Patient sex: M
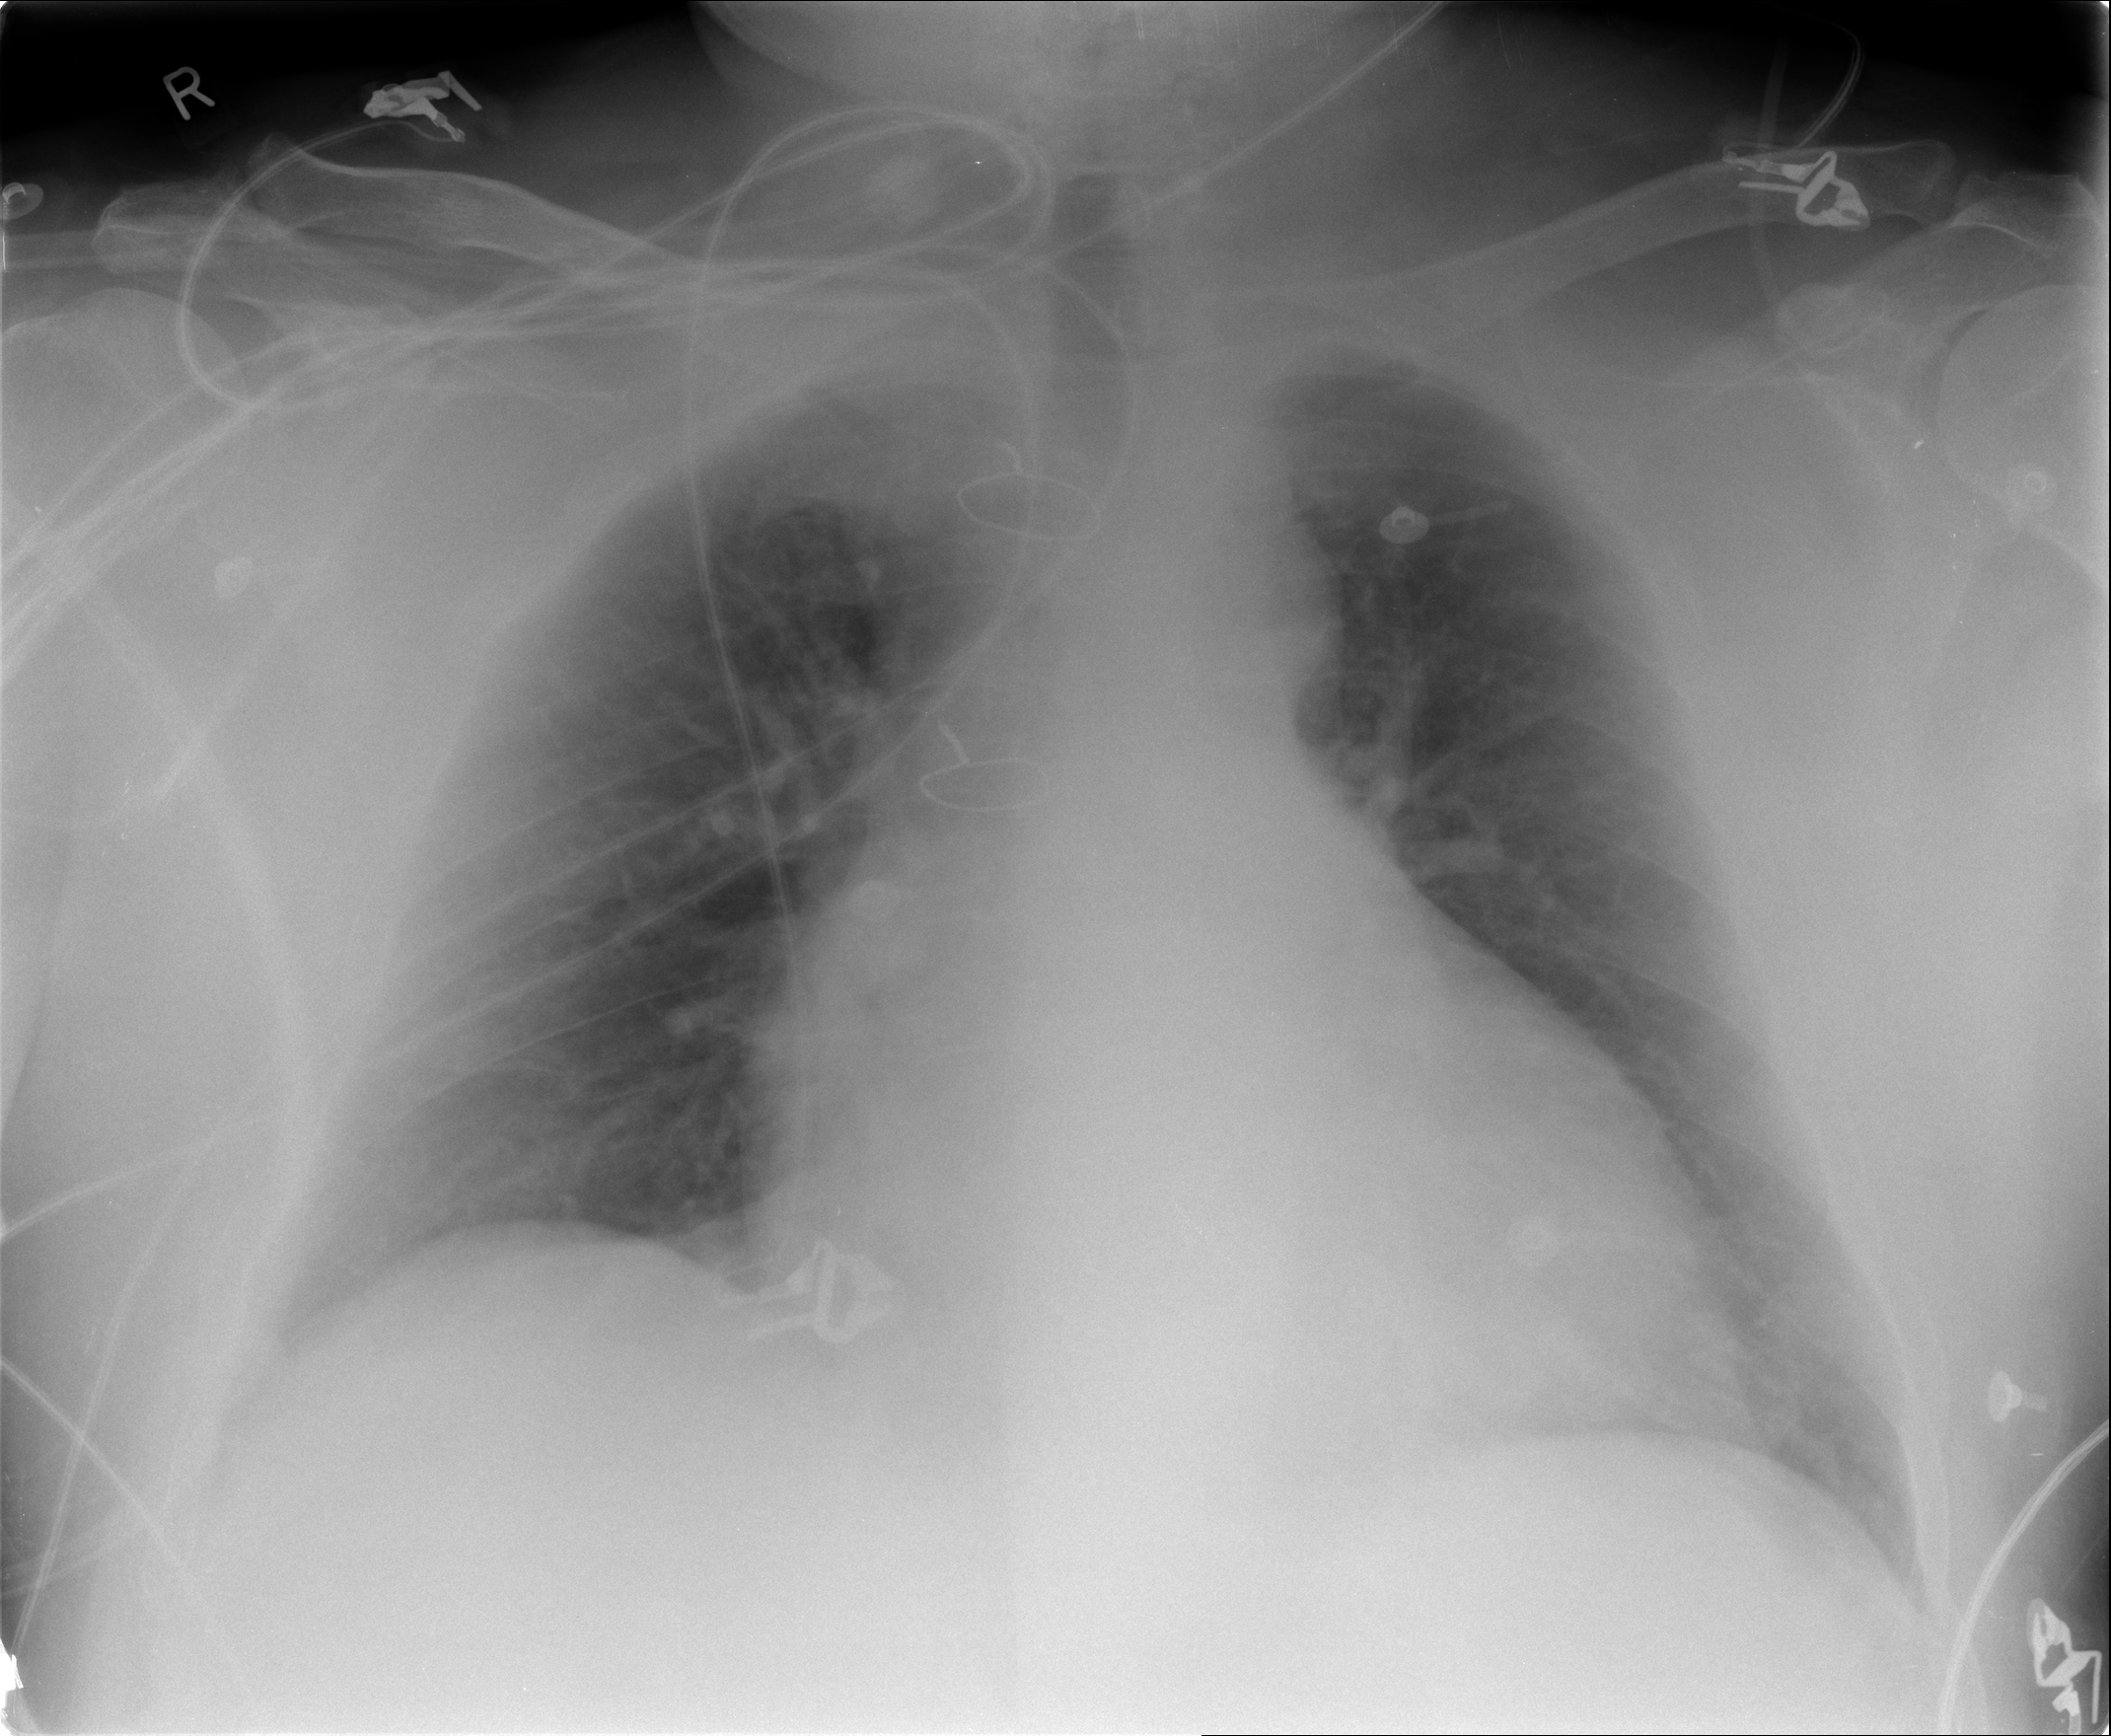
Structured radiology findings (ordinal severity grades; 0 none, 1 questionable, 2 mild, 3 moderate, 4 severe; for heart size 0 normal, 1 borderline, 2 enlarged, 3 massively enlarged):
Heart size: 2
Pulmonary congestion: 2
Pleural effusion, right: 0
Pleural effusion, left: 0
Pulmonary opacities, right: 0
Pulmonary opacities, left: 0
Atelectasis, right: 0
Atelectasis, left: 0